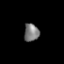
Tissue: prostate
Cell type: Fibroblasts
Senescence score: 0.7349
Nuclear area (px): 258
Mean DAPI intensity: 123.209